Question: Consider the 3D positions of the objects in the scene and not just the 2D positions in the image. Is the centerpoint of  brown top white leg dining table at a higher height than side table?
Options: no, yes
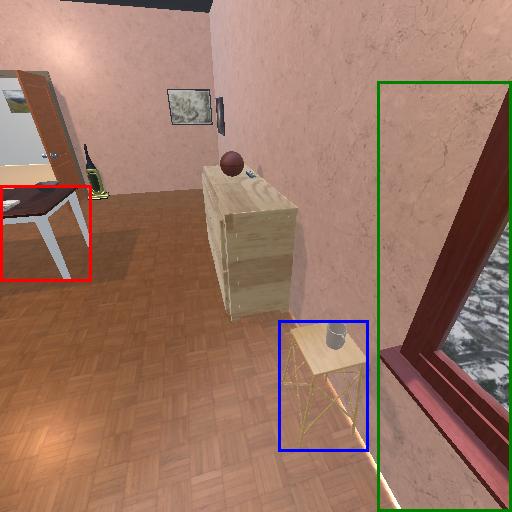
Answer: no